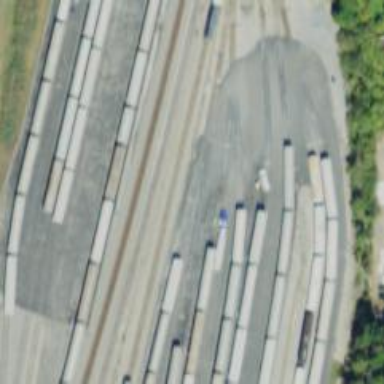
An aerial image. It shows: Rail spur service.